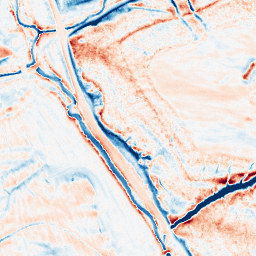
Category: classical
Decomposition family: gaussian_anisotropic
Decomposition parameters: sigma_x: 2
sigma_y: 5
Upsampling method: quartic
Upsampling parameters: scale: 2
Upsampling scale: 2